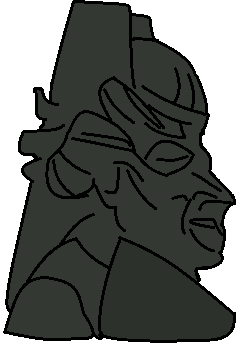
Label: 4_Yes_Chad